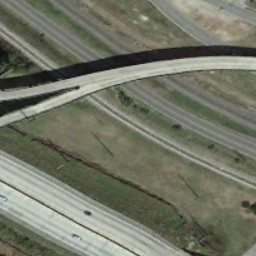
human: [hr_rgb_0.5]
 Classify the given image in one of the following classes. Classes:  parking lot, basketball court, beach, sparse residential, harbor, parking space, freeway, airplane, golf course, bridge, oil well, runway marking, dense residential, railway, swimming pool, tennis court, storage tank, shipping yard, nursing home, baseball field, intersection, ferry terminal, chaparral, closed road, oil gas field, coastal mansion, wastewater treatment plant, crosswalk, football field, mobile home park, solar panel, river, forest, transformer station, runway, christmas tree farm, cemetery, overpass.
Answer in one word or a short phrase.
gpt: overpass